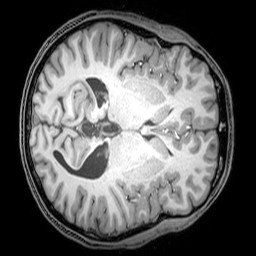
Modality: T1w
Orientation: axial
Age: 22
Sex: male
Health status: healthy
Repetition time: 0.081 s
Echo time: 0.037 s